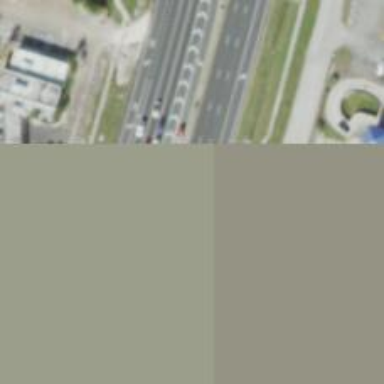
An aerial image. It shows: Marked crossing on the road.